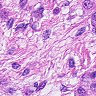
Metastatic tissue present: yes